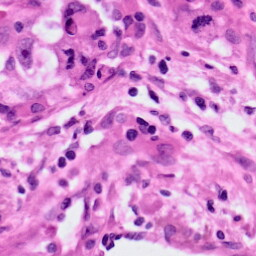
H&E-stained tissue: Lung